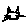
Label: cat